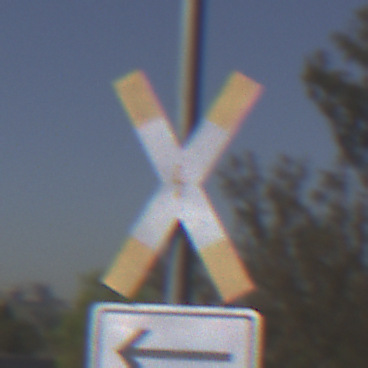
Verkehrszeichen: Andreaskreuz
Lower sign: RichtungsangabeDurchPfeile1
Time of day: Midday
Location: Outdoor (Nature)
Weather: Clear
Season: NotSpecified
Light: Natural